Interaction volume radius: 5 \u00c5
Interaction volume height: 45 \u00c5
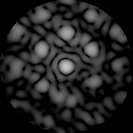
Disorder parameter: 0.4137